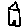
Label: house